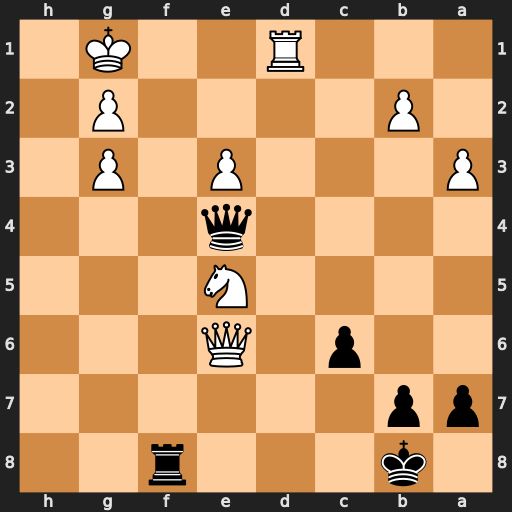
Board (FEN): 1k3r2/pp6/2p1Q3/4N3/4q3/P3P1P1/1P4P1/3R2K1
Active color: b
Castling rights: -
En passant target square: -
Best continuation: Qxe3+ Kh1 Rh8+